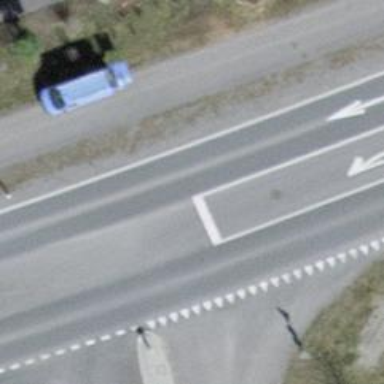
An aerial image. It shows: Secondary road with asphalt surface.